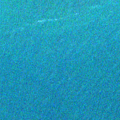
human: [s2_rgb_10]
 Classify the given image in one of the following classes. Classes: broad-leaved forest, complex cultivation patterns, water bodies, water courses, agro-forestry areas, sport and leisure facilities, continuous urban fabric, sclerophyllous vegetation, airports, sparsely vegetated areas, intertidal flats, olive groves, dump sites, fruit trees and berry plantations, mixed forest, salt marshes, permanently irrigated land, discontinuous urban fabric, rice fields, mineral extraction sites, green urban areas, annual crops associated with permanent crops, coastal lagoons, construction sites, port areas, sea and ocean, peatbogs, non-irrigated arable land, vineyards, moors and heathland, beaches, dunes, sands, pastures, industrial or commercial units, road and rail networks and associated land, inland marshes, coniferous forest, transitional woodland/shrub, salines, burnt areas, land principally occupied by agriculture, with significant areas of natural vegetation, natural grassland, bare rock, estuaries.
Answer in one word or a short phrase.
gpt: sea and ocean